Interaction volume radius: 10 \u00c5
Interaction volume height: 10 \u00c5
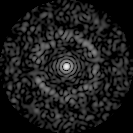
Disorder parameter: 0.8279